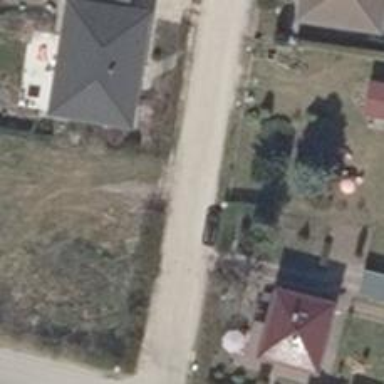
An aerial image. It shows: Driveway.